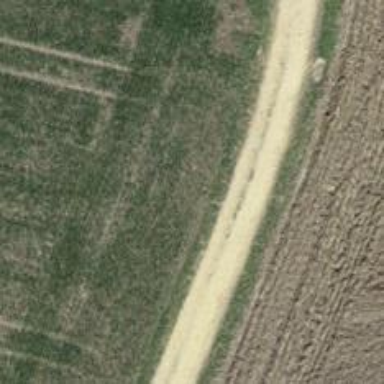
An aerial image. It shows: Unpaved agricultural track with grade2 tracktype.